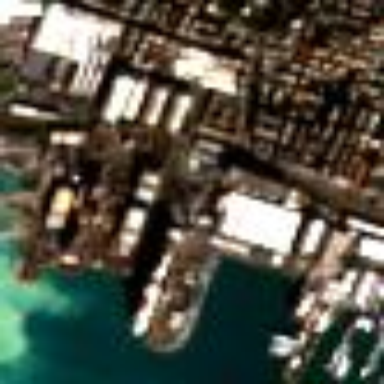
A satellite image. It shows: Industrial area used as shipyard.